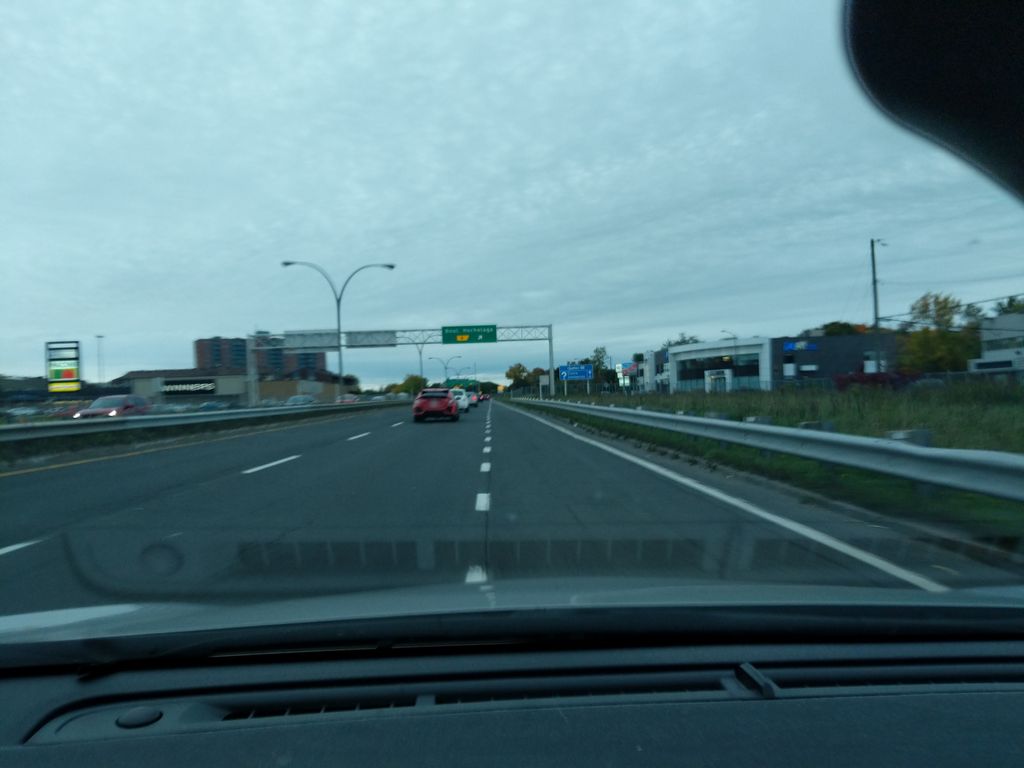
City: quebec_city